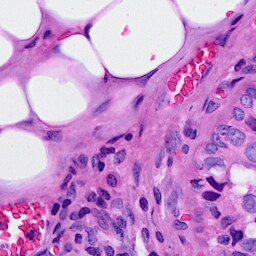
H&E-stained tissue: Breast